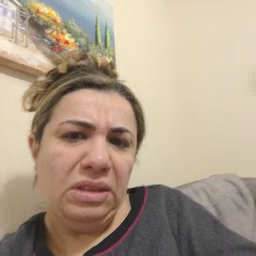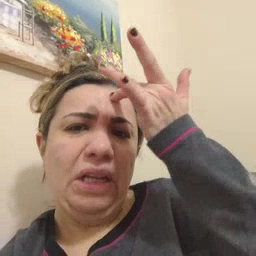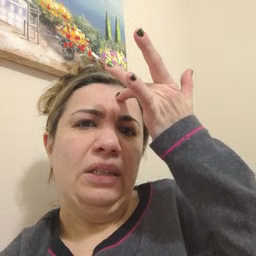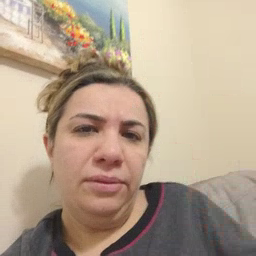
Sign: sick